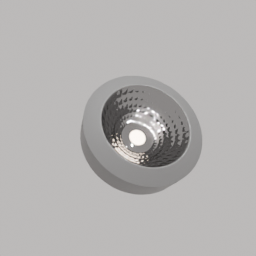
Label: lighting